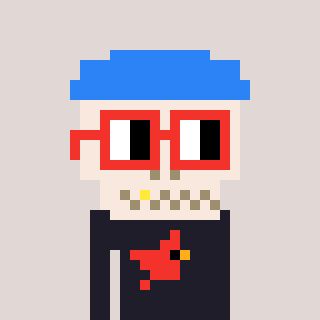
a pixel art character with square red glasses, a skeleton-hat-shaped head and a grayscale-colored body on a warm background